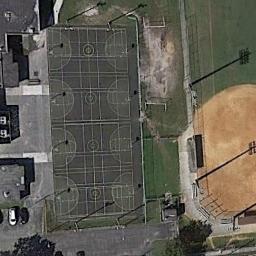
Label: basketball_court